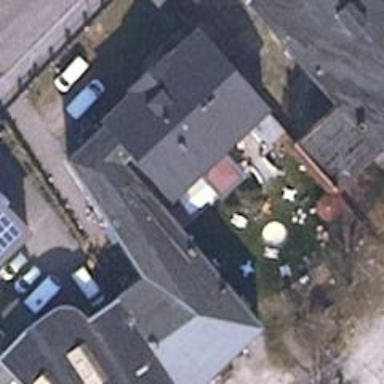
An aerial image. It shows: Cafe.